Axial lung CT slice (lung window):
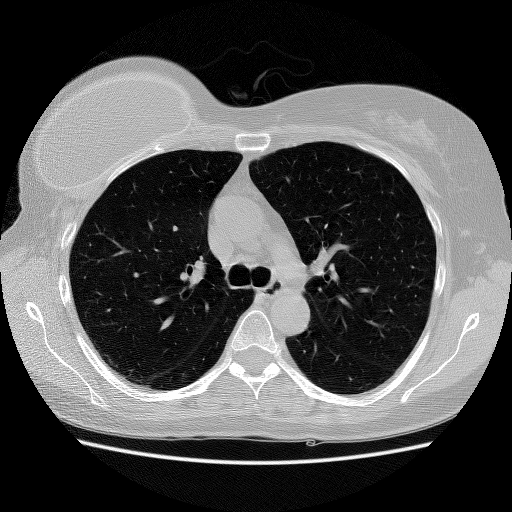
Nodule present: no